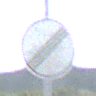
Verkehrszeichen: EndeSaemtlicherBegrenzungen
Umgebung: Outdoor, Nature
Tageszeit: Midday
Wetter: PartlyCloudy
Licht: Natural
Jahreszeit: NotSpecified
Kontrast: LowContrast